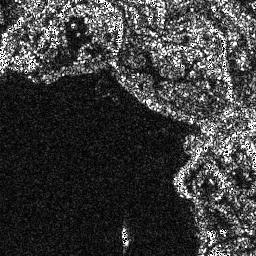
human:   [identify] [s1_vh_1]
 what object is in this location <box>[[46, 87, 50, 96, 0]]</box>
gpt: <ref>1 small ship at the bottom</ref>